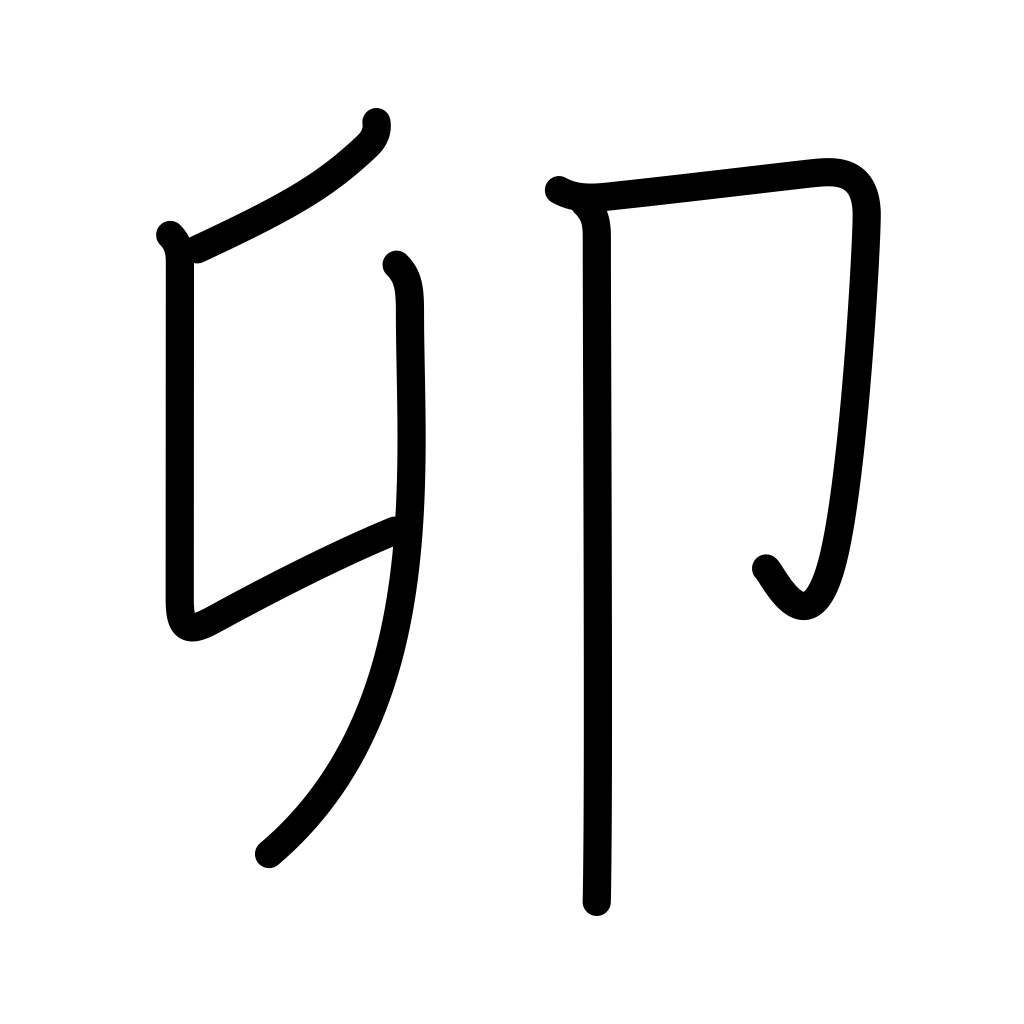
Meaning: sign of the hare or rabbit, fourth sign of Chinese zodiac, 5-7AM, east